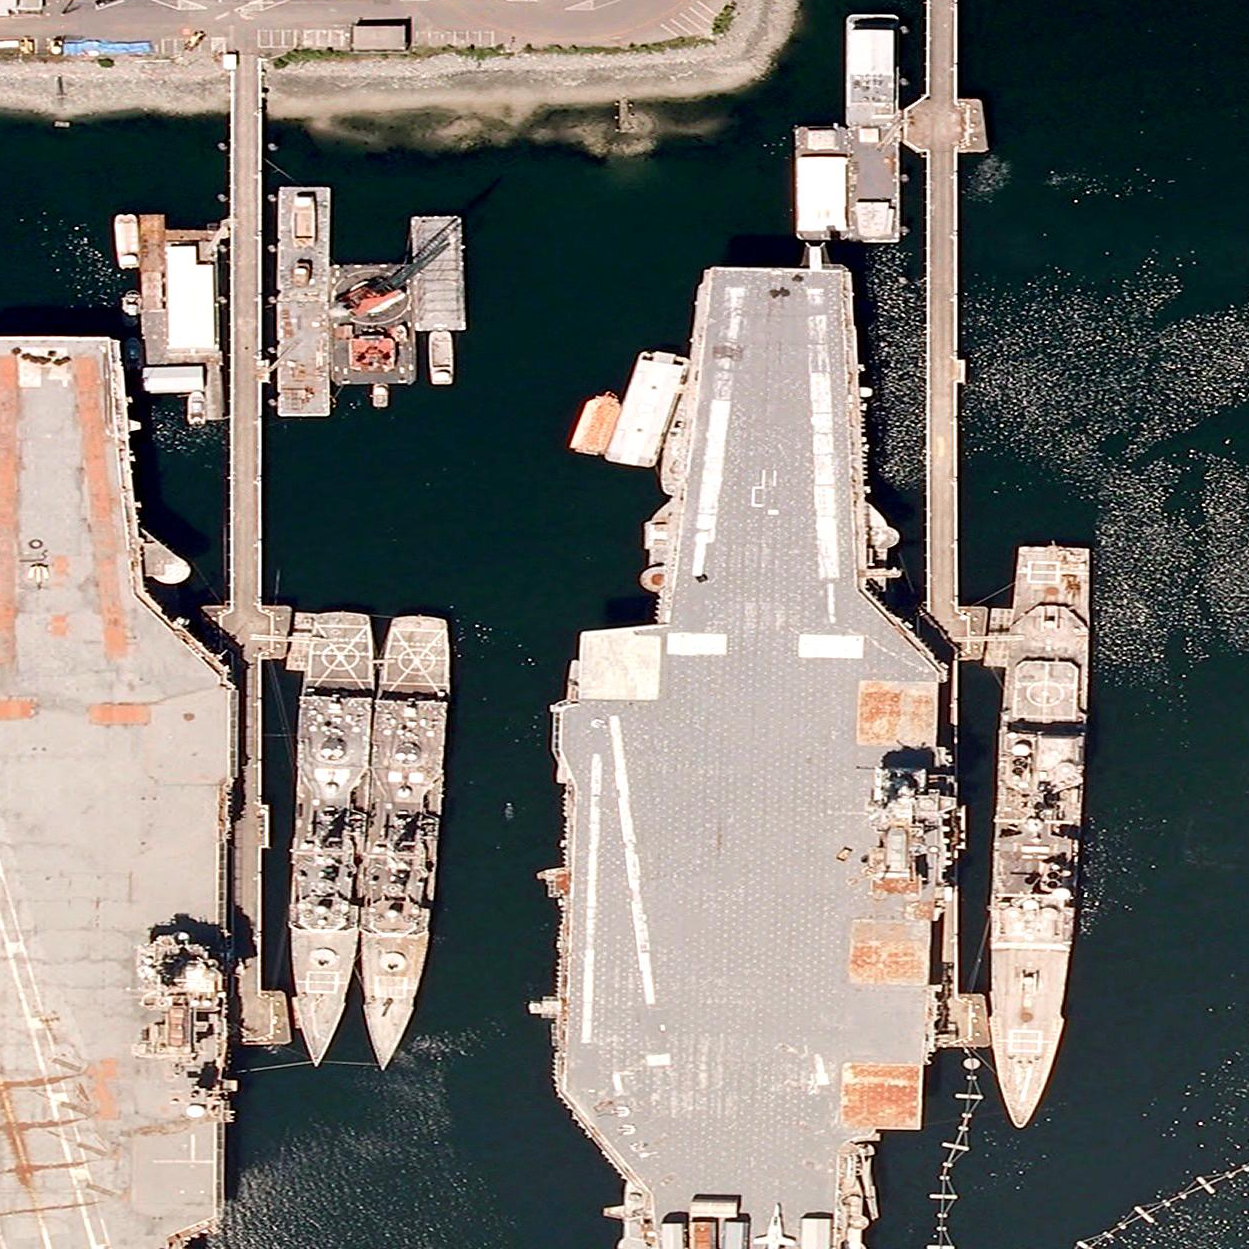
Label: aircraft_carrier